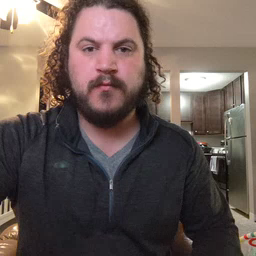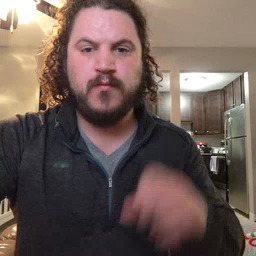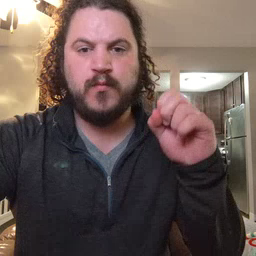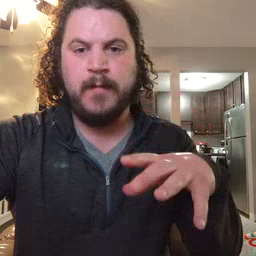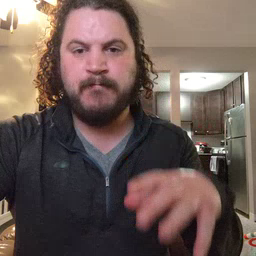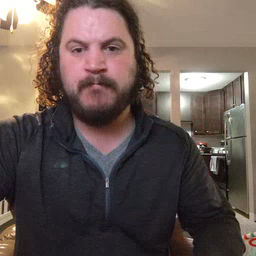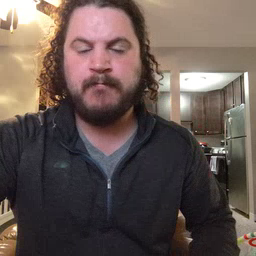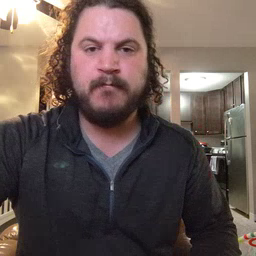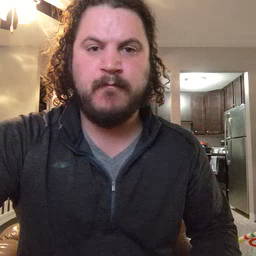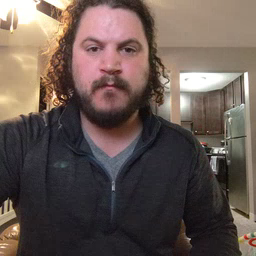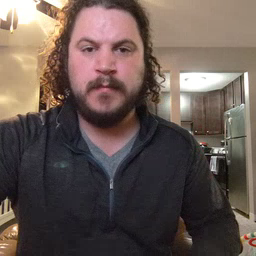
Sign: drop